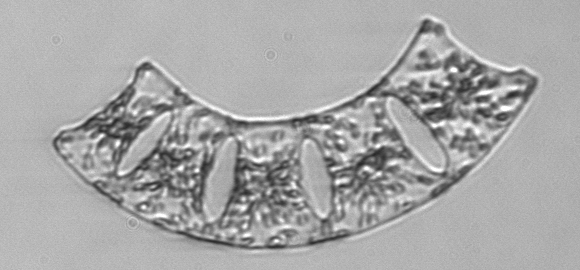
Label: Eucampia